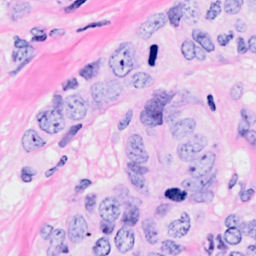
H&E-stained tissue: Breast